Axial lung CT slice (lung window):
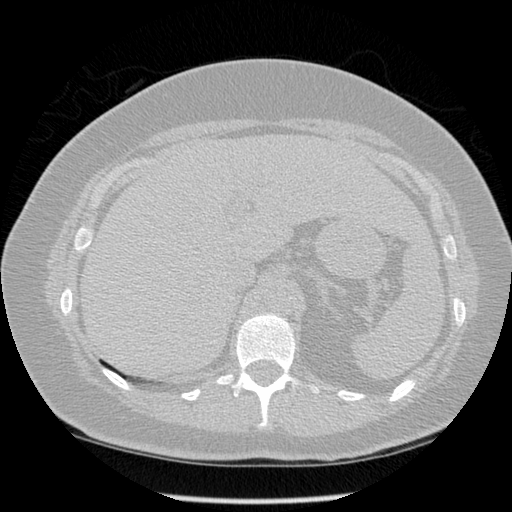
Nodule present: no